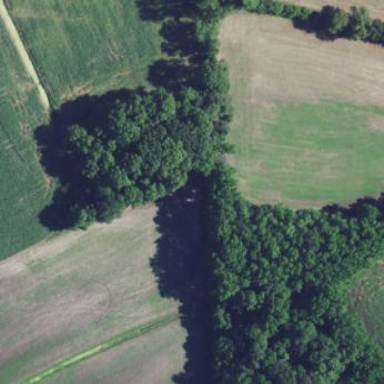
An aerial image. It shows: Beautiful woodland area.